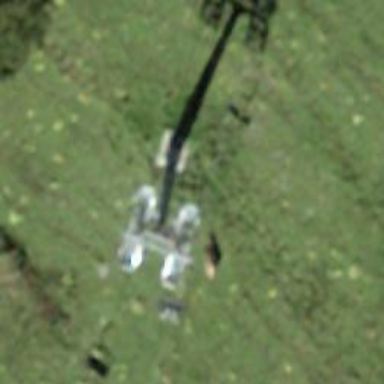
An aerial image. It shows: Pylon for aerialway.